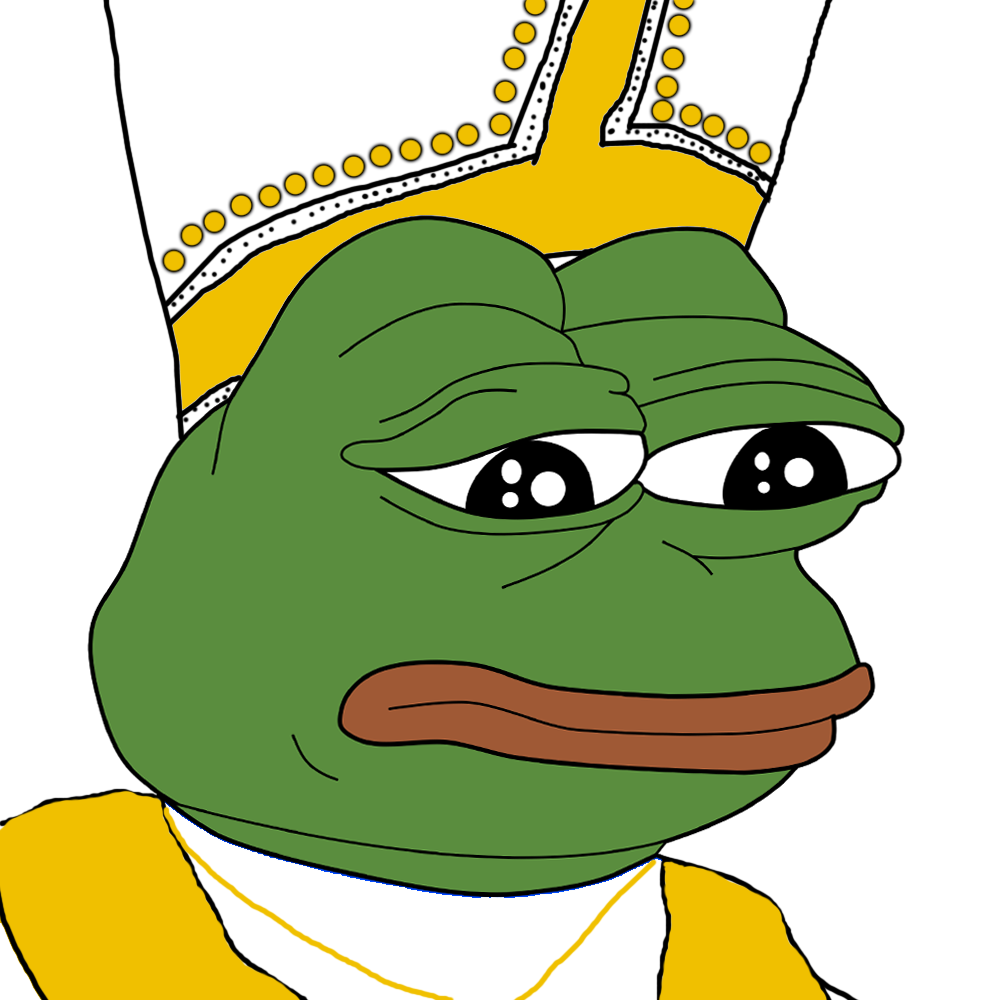
Label: 5_Pepe